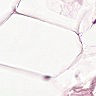
Metastatic tissue present: no